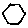
Label: hexagon